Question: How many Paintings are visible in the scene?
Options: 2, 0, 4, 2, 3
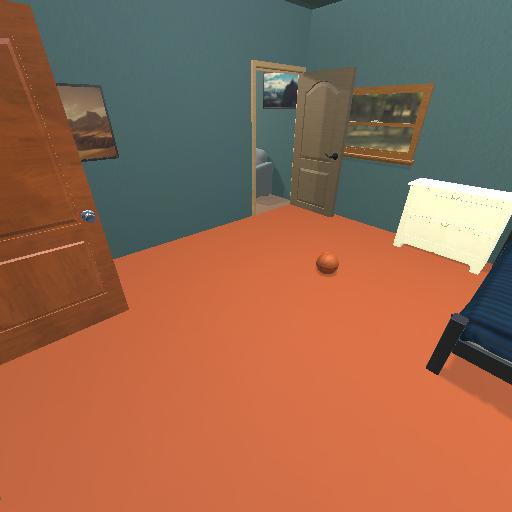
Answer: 2